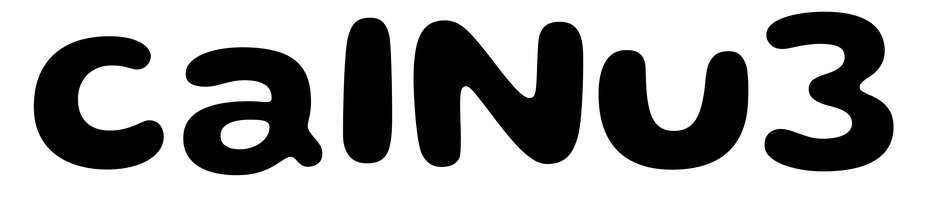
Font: Gluten_SemiBold